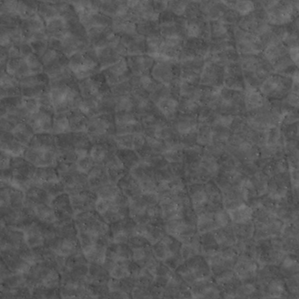
Label: non_frost